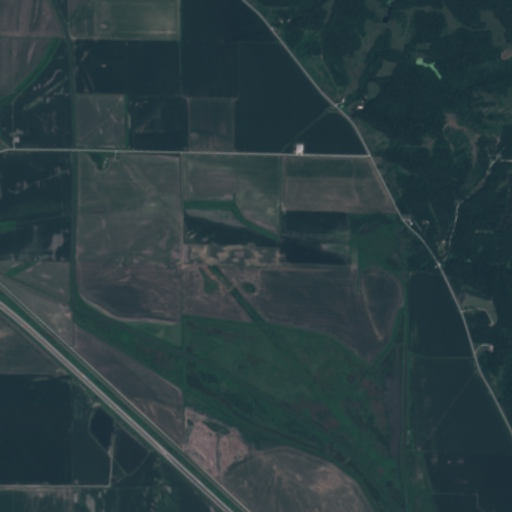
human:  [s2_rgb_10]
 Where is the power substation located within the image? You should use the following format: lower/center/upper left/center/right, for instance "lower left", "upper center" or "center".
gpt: The power substation is located in the upper center of the image.
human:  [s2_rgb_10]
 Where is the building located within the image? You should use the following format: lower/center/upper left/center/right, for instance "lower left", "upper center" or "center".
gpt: The building is located in the center right of the image.
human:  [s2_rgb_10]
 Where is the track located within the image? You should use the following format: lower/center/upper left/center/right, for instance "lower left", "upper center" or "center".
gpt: There is no track in the image.